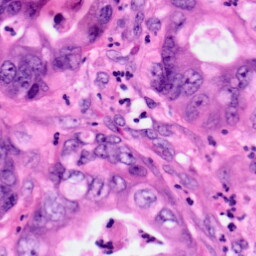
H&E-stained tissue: Pancreatic